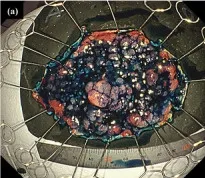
Specimen and histopathological findings. (a) Endoscopic submucosal dissection with good maneuverability, and en bloc resection were performed.
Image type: radiology (ct)